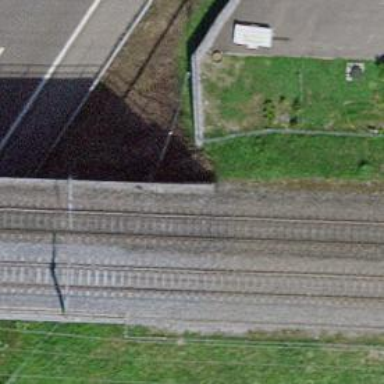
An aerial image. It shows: Single-track railway bridge with electrified contact line.